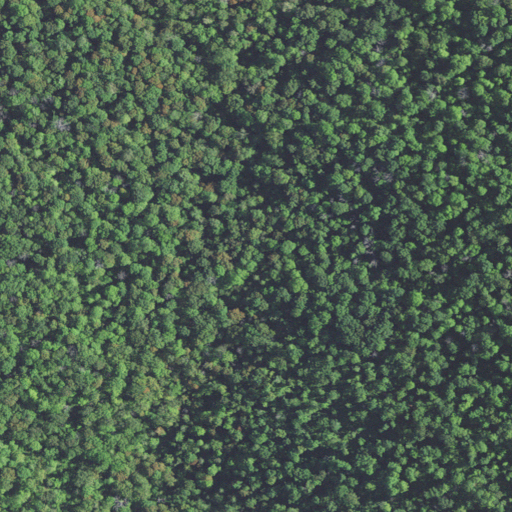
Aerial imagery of gap in Kentucky named Meadow Creek Gap containing only deciduous forest